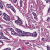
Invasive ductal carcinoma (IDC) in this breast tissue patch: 1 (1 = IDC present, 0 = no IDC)